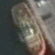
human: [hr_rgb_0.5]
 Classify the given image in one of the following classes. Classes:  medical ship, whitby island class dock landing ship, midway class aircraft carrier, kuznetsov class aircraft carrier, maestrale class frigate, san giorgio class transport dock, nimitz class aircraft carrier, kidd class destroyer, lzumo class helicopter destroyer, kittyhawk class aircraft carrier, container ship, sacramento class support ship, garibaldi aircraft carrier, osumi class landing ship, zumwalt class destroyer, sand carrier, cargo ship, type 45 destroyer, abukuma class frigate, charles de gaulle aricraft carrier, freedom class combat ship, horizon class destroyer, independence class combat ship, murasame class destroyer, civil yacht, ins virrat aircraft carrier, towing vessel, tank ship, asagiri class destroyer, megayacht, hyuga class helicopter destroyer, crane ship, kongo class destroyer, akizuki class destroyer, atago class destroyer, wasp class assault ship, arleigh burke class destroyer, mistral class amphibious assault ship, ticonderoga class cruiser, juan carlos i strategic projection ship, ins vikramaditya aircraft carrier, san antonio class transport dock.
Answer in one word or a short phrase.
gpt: Towing vessel